Question: I am trying to figure out if I am creating an artificial neural network using the sigmoid activation function and using bias correctly. I want one bias node to input to all hidden nodes with static output -1 combined with its weight, and then one going to the output also static output -1 combined with its weight. I can then train these bias exactly like I would train the other neurons, correct?!

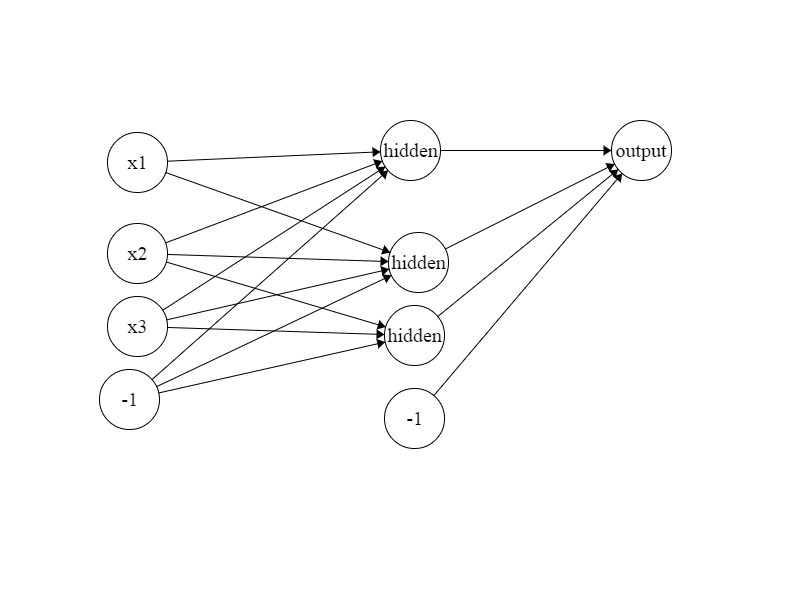
Answer: It is a correct reasoning, however it is rather uncommon to set "-1" value (why not +1?), I have never seen this before in literature. If you maintain the correct graph structure than there is no difference between updating weights for "real" nodes and "bias nodes". The only difference could arise if you don't store graph structure and so you do not "know" that bias (the one connected to the output node) has no "children" and so signal is not "back propagated" deeper into the net. I have seen such codes, which simply store layers as arrays and they place biases at index 0 so they can iterate from 1 during back propagation. Obviously, graph based implementation is much more readable (however much slower as you cannot vectorize your computations).